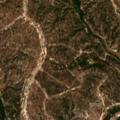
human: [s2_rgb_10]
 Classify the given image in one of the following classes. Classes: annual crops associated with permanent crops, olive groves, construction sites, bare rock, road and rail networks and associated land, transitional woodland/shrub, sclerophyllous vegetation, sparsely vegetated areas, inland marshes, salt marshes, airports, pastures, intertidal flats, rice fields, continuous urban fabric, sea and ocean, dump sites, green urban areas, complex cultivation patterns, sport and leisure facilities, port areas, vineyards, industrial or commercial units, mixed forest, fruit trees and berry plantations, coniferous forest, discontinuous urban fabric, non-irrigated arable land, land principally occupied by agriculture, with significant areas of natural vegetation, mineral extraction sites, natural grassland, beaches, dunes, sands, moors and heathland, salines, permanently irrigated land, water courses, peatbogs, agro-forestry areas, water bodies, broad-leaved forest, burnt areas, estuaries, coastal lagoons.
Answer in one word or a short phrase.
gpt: annual crops associated with permanent crops, agro-forestry areas, broad-leaved forest, coniferous forest